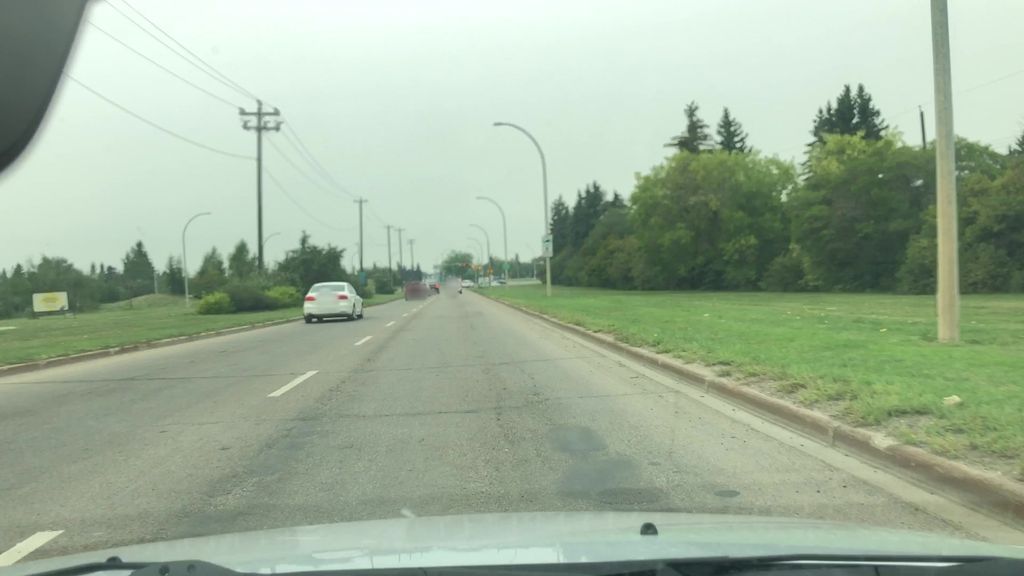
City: edmonton